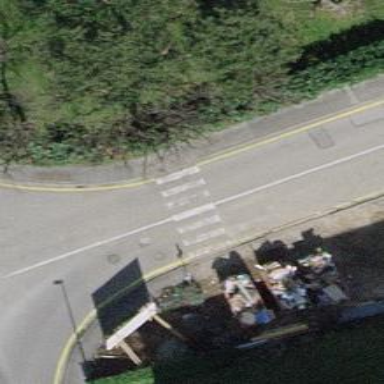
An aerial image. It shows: Uncontrolled zebra crossing on the road.